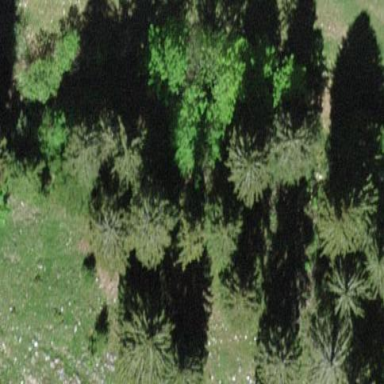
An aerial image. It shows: Evergreen forest with needle-leaved trees.